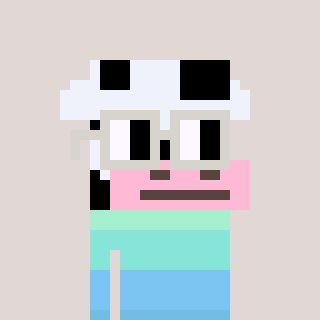
a pixel art character with square light gray glasses, a cow-shaped head and a green-colored body on a warm background